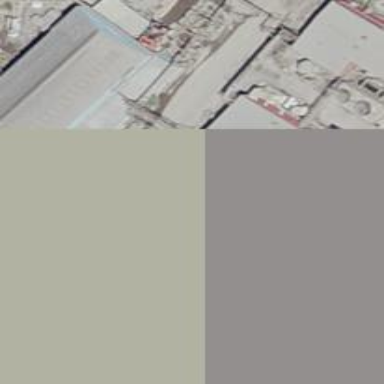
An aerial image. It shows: Industrial building used for industrial purposes.